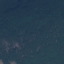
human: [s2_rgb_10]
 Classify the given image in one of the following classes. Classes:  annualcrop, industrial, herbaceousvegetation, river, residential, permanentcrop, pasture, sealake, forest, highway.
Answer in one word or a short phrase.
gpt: Forest